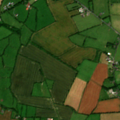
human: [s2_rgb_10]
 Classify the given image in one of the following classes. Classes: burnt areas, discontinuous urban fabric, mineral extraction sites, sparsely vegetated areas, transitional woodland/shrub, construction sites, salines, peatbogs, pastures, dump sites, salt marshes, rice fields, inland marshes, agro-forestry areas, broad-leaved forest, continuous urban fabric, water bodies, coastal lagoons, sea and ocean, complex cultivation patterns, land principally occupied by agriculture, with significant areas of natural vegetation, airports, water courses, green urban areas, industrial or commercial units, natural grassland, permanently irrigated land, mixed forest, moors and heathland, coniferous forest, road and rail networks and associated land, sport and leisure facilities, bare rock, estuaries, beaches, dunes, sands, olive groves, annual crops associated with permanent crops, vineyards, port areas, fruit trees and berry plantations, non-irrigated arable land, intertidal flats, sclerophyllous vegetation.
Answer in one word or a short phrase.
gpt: non-irrigated arable land, pastures